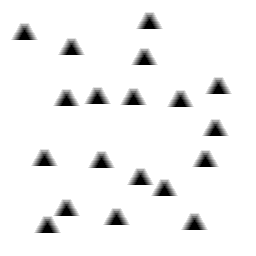
Squares: 0
Triangles: 19
Stars: 0
Total shapes: 19